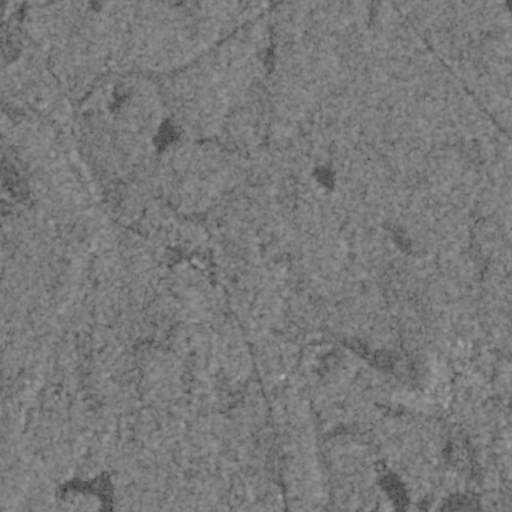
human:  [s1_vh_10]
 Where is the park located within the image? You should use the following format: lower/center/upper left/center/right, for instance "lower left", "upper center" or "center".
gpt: The park is located in the upper left of the image.
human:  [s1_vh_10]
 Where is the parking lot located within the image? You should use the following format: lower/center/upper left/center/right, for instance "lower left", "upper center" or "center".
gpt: The parking lot is located in the lower center of the image.
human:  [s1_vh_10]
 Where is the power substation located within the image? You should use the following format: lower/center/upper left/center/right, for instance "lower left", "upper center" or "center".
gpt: The power substation is located in the upper left of the image.
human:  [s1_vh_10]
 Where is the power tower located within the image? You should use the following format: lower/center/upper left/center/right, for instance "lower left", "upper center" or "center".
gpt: The power tower is located in the upper of the image.
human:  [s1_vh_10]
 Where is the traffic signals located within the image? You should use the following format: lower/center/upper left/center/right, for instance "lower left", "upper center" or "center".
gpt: The traffic signals is located in the center of the image.
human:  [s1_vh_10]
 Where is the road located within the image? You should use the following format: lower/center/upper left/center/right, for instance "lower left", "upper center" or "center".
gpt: There is no road in the image.

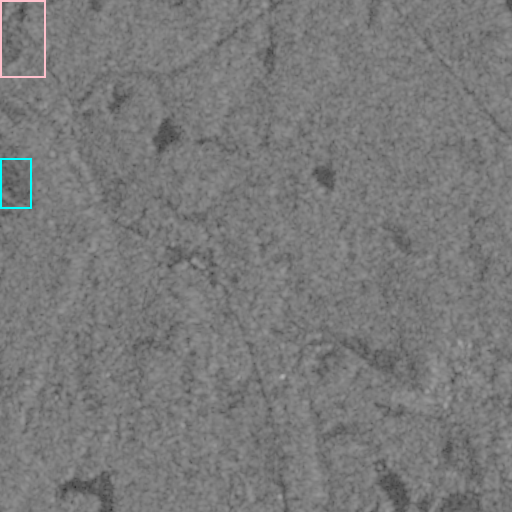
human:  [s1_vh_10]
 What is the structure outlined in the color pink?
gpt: The structure outlined in pink is a park.
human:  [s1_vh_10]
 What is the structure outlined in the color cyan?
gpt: The structure outlined in cyan is a solar farm.
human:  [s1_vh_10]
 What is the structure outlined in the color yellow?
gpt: There is no yellow outline.